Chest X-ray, AP view. Patient: 55 years old, sex M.
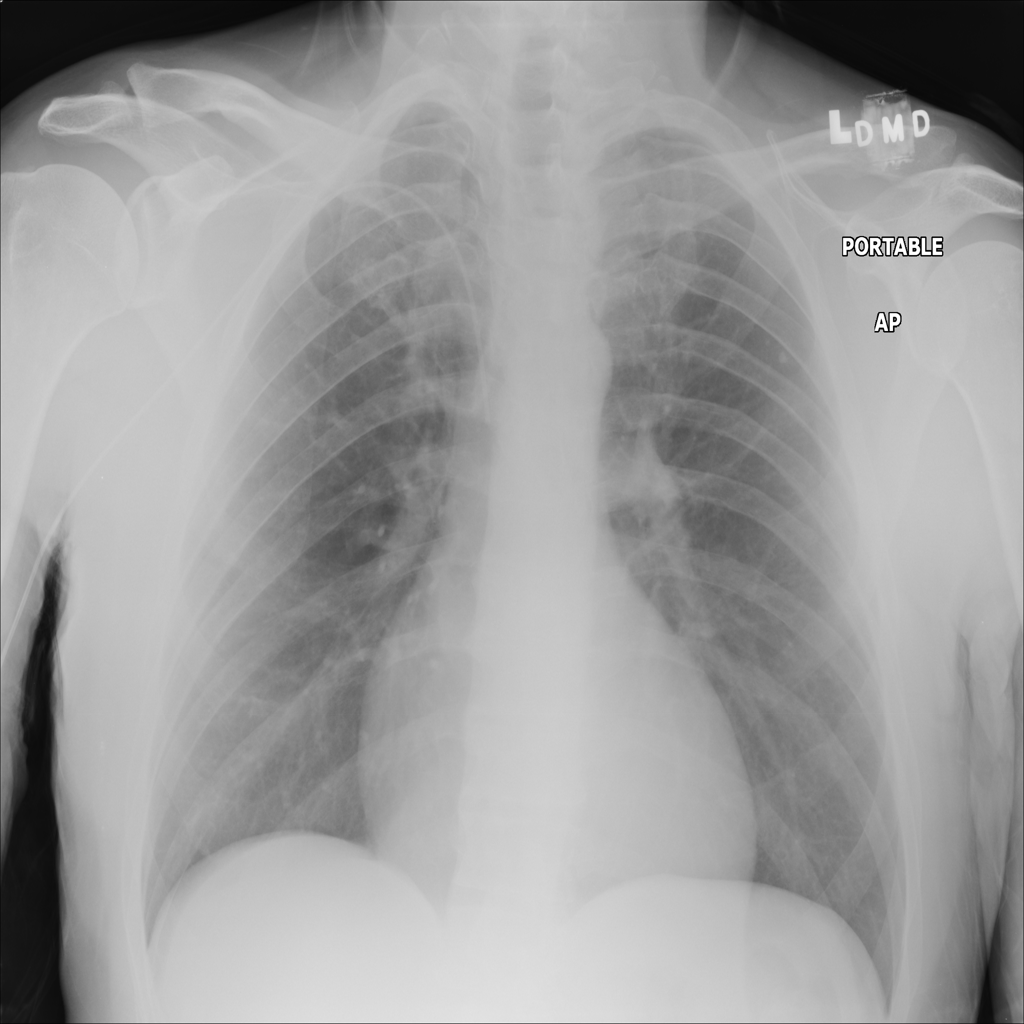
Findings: No Finding